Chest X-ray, PA view. Patient: 35 years old, sex F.
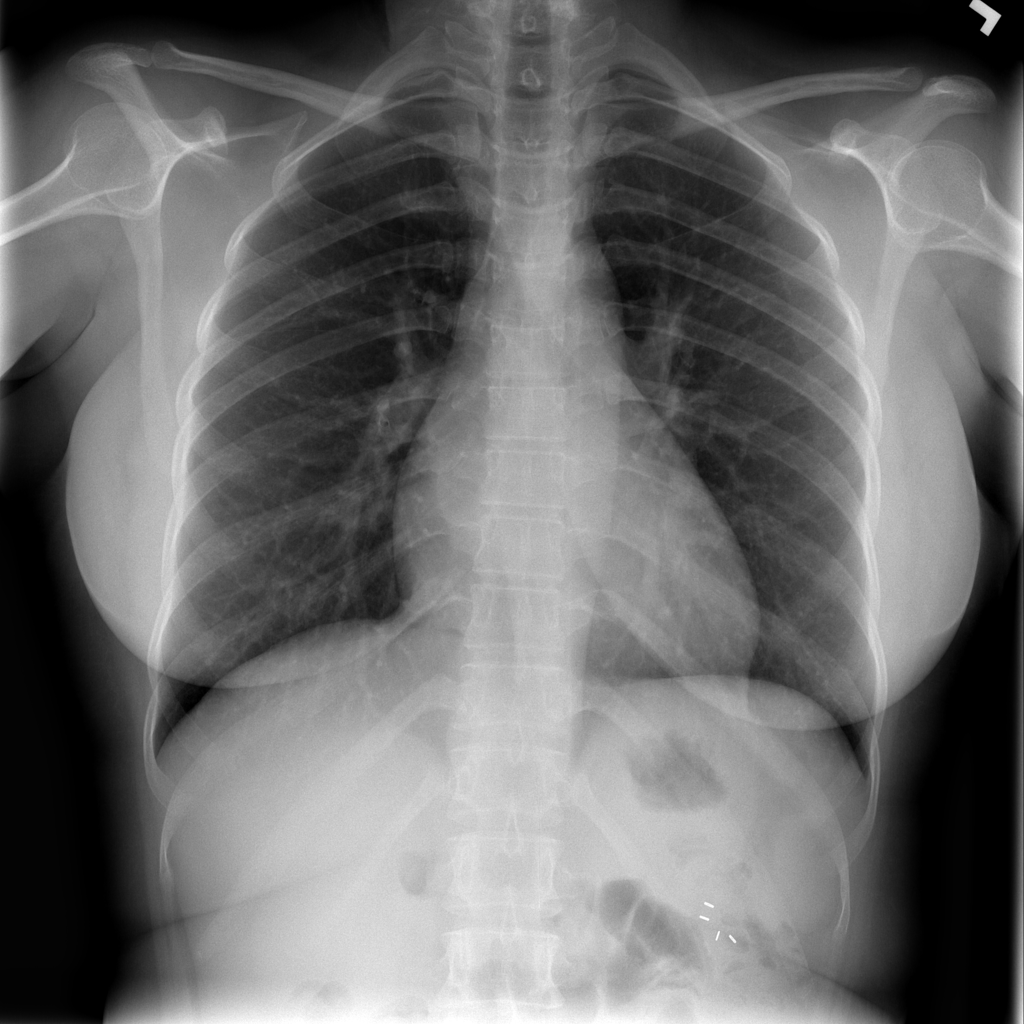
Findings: No Finding